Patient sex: M
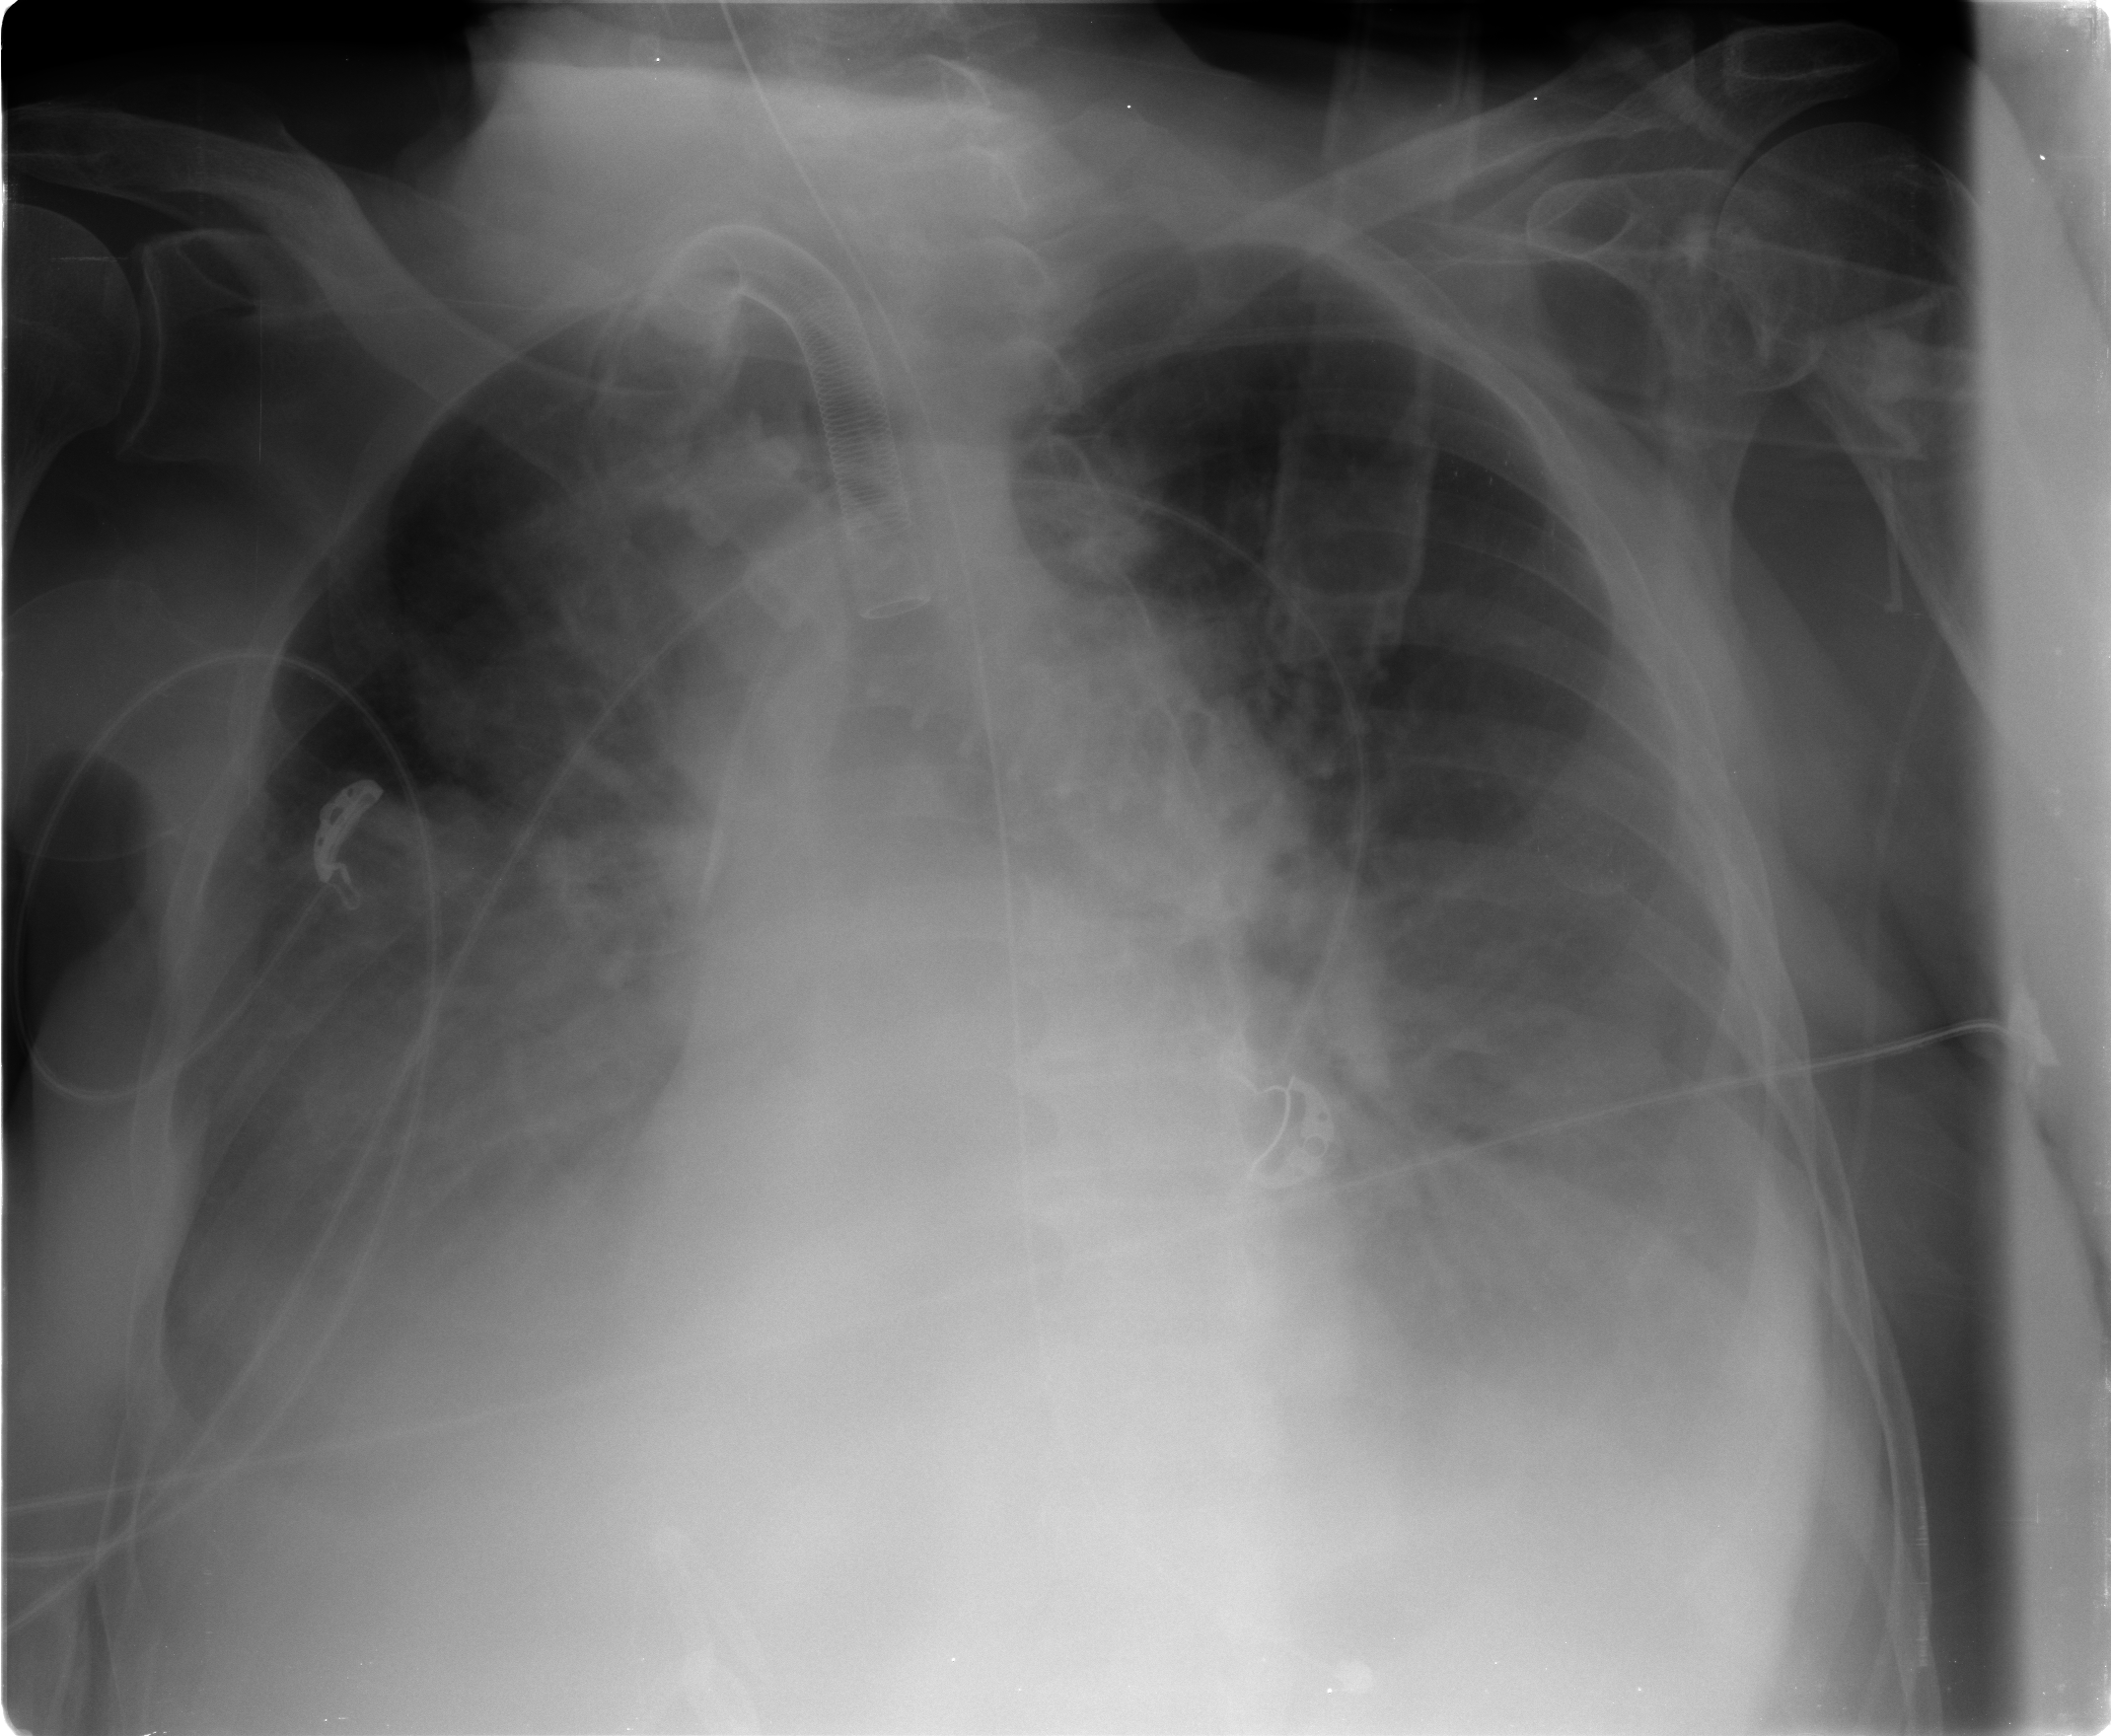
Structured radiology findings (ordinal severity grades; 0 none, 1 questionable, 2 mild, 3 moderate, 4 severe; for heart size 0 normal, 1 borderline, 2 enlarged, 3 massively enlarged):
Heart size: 2
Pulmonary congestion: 0
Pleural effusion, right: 3
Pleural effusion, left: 3
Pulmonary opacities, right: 2
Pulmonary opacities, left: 2
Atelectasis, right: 3
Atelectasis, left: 3